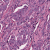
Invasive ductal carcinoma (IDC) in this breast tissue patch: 1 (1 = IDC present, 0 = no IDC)